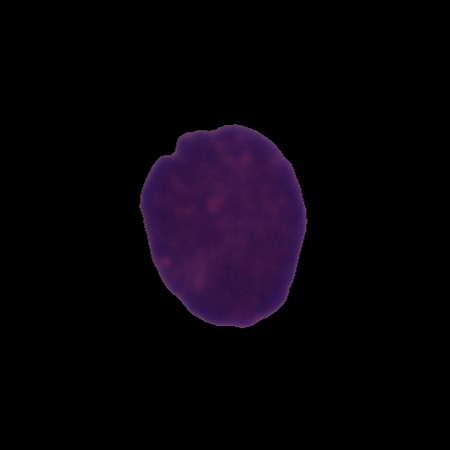
Label: cancer